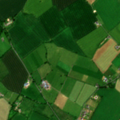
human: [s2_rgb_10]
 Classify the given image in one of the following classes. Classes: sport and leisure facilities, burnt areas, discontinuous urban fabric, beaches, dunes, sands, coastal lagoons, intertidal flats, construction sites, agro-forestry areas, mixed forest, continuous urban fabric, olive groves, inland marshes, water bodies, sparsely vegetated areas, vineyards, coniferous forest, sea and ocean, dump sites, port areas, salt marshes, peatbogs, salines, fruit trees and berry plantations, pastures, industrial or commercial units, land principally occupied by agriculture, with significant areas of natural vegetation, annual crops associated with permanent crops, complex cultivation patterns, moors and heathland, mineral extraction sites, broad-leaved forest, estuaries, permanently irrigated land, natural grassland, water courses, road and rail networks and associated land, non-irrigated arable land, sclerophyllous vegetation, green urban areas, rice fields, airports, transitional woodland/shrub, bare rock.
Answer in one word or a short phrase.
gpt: non-irrigated arable land, pastures, coniferous forest